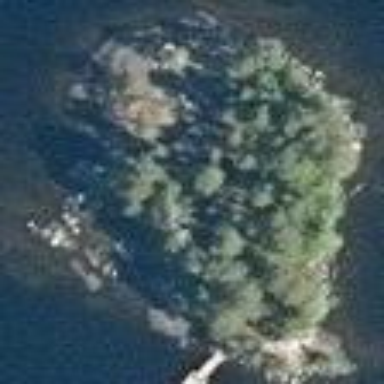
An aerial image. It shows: Island.